Interaction volume radius: 10 \u00c5
Interaction volume height: 15 \u00c5
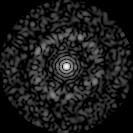
Disorder parameter: 0.8595